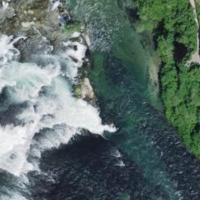
EUNIS habitat code: 15
Species observed at this site:
Larus michahellis
Cygnus olor
Acer campestre
Motacilla cinerea
Actitis hypoleucos
Anas platyrhynchos
Milvus migrans
Mergus merganser
Cinclus cinclus
Passer domesticus
Fringilla coelebs
Prunus spinosa
Turdus merula